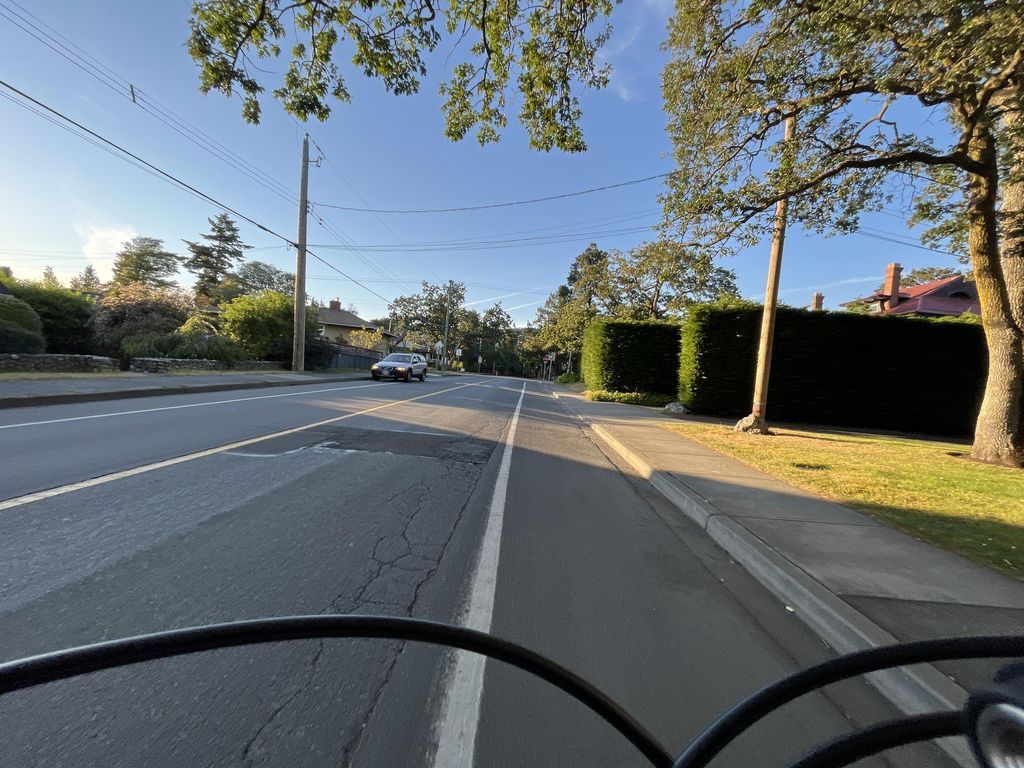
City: victoria